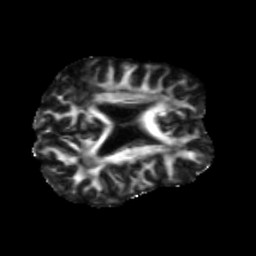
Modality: FA
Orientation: axial
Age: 73
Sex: female
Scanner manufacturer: siemens
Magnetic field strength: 3 T
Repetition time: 5.47 s
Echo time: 0.0854 s